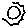
Label: sun